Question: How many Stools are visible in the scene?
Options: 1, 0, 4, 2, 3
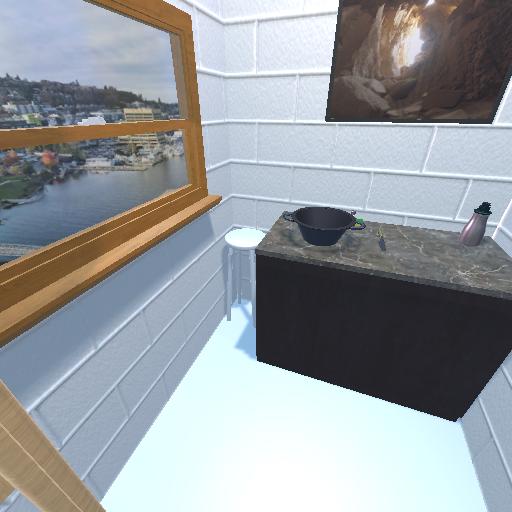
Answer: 1